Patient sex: F
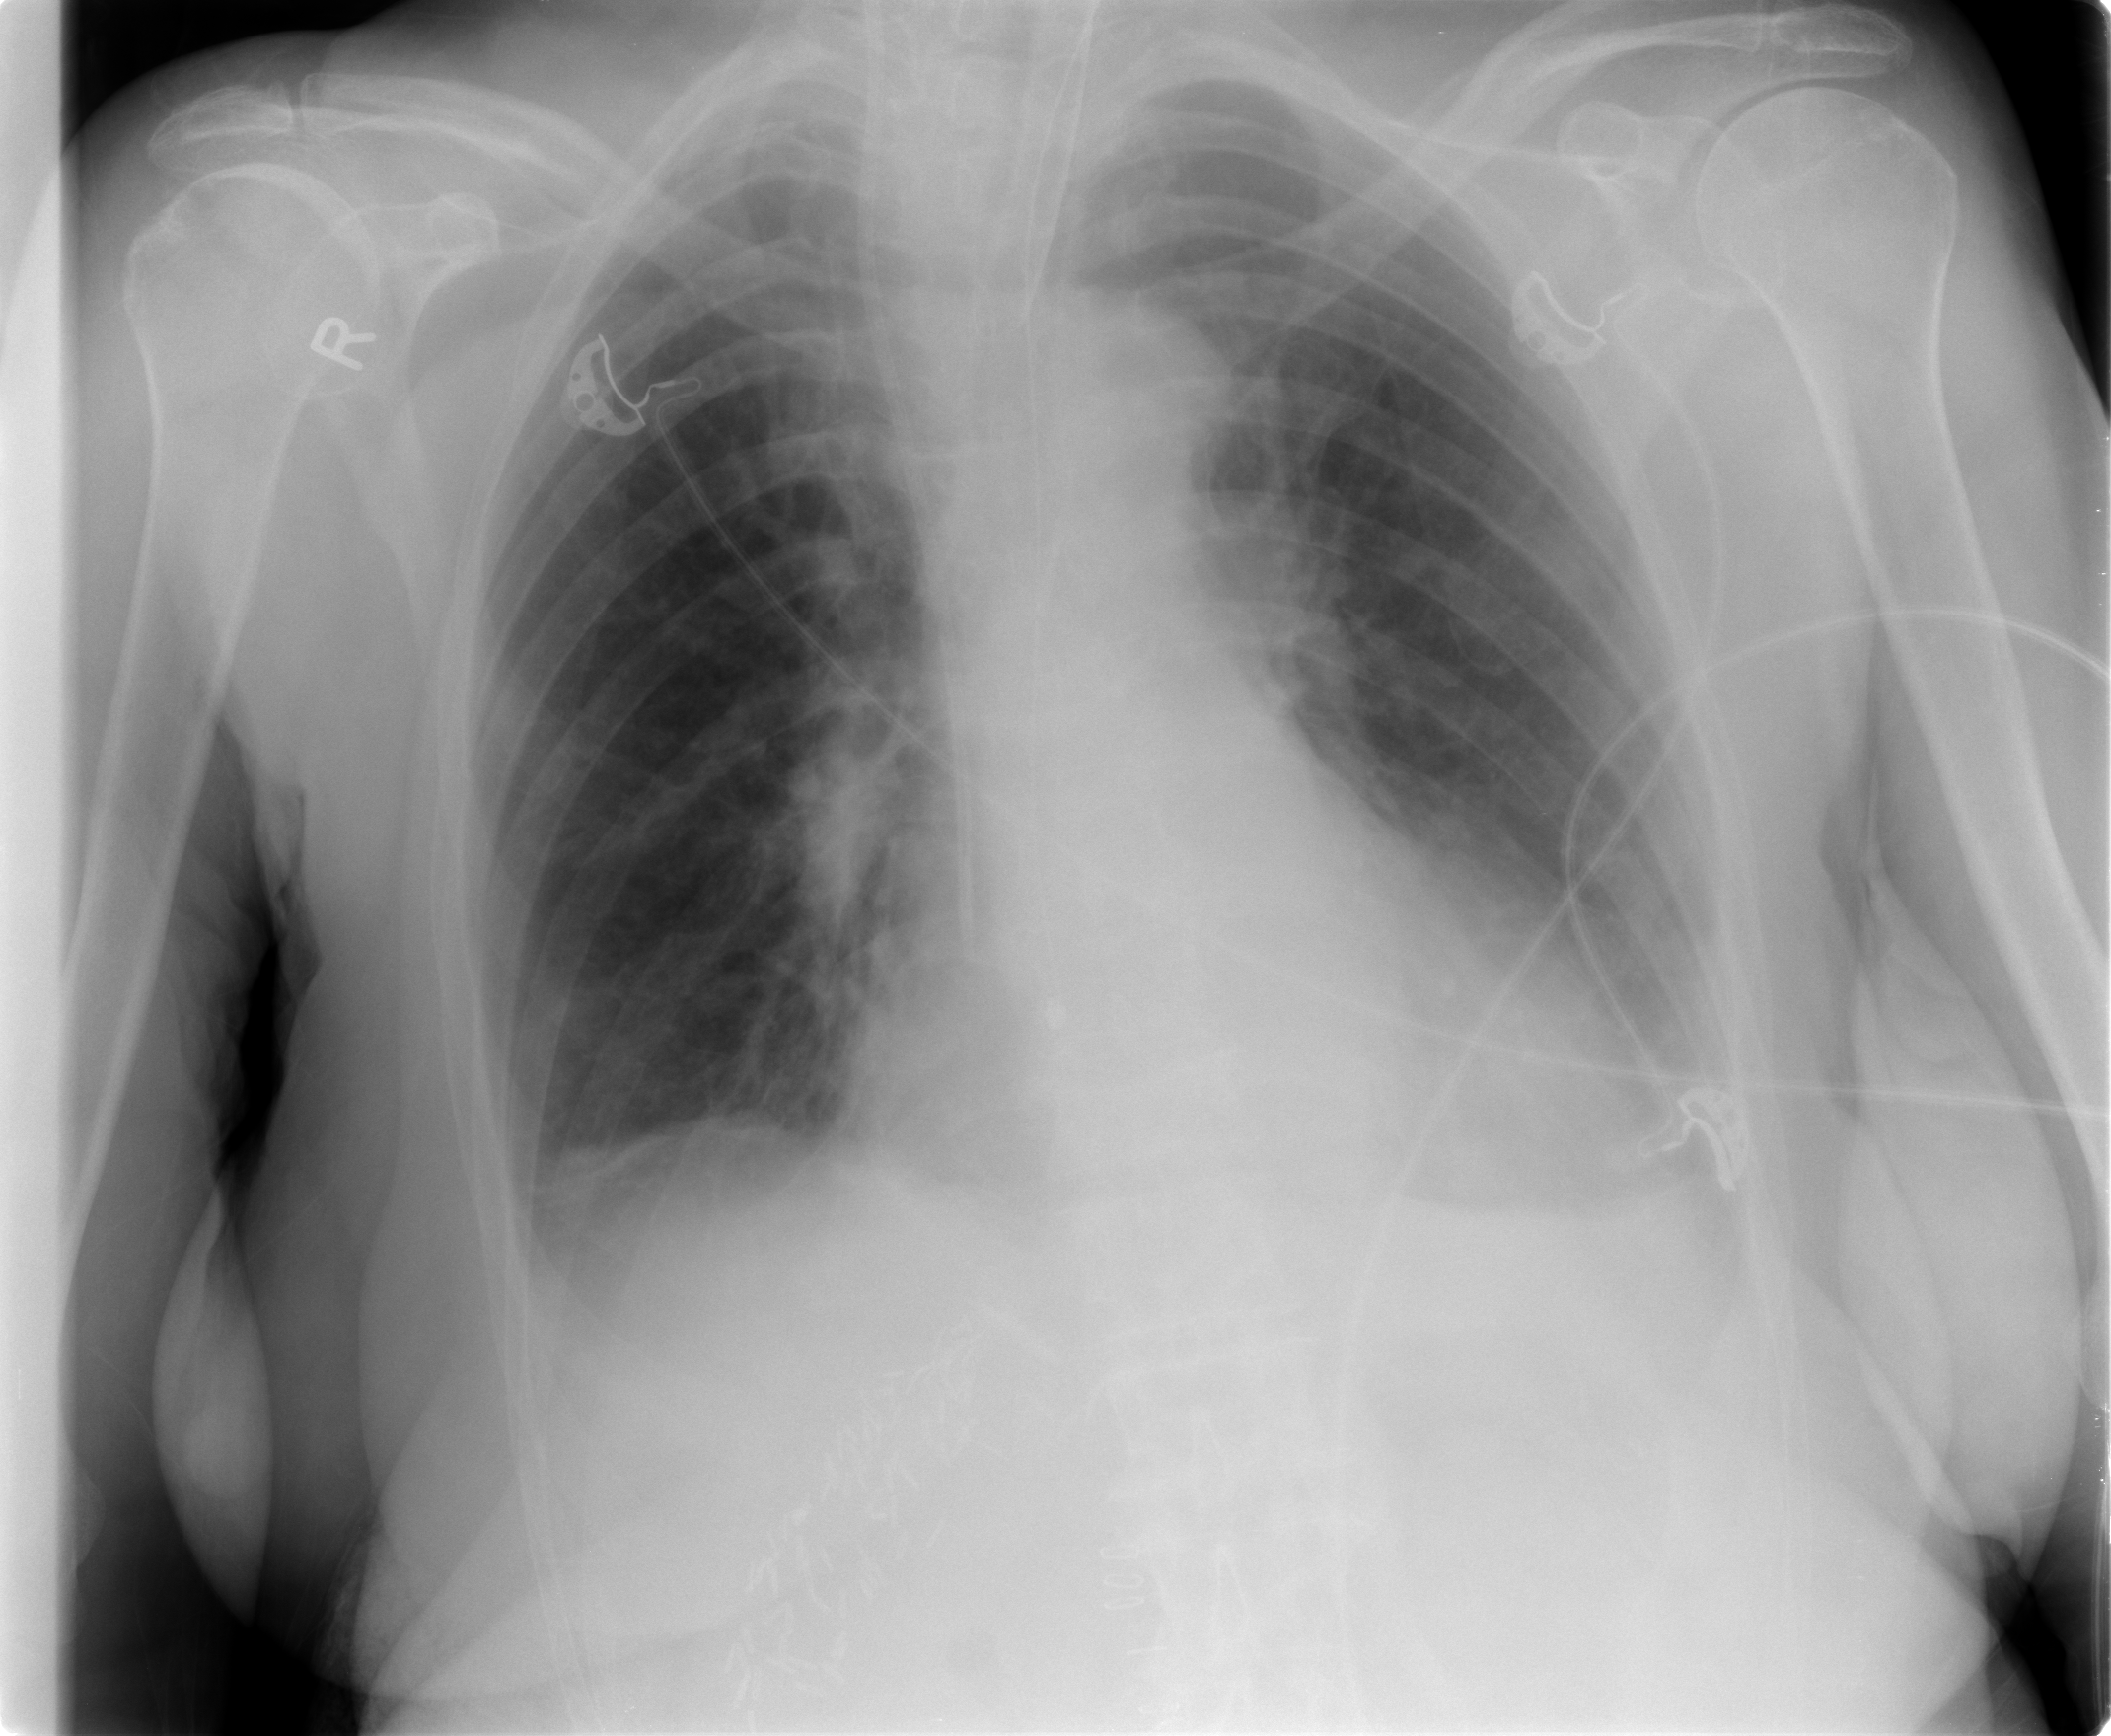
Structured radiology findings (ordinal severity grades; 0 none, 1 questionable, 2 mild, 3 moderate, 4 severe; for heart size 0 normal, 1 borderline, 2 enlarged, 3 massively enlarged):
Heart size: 2
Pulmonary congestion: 0
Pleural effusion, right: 1
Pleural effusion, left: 2
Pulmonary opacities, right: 0
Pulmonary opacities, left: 0
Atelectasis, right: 1
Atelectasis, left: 2